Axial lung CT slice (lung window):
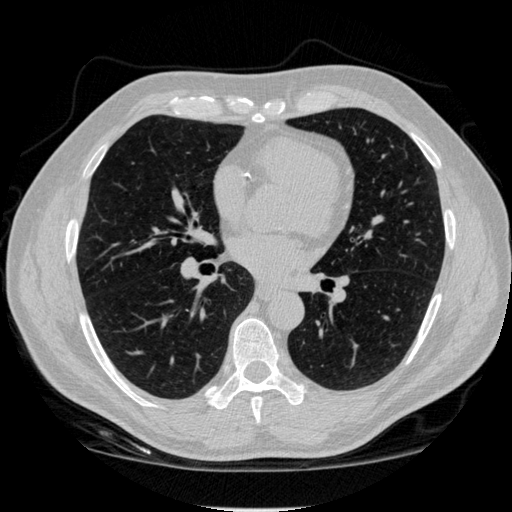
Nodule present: no